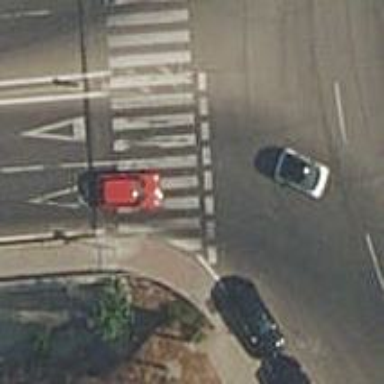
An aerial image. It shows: Marked crossing on the road.